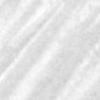
Label: change